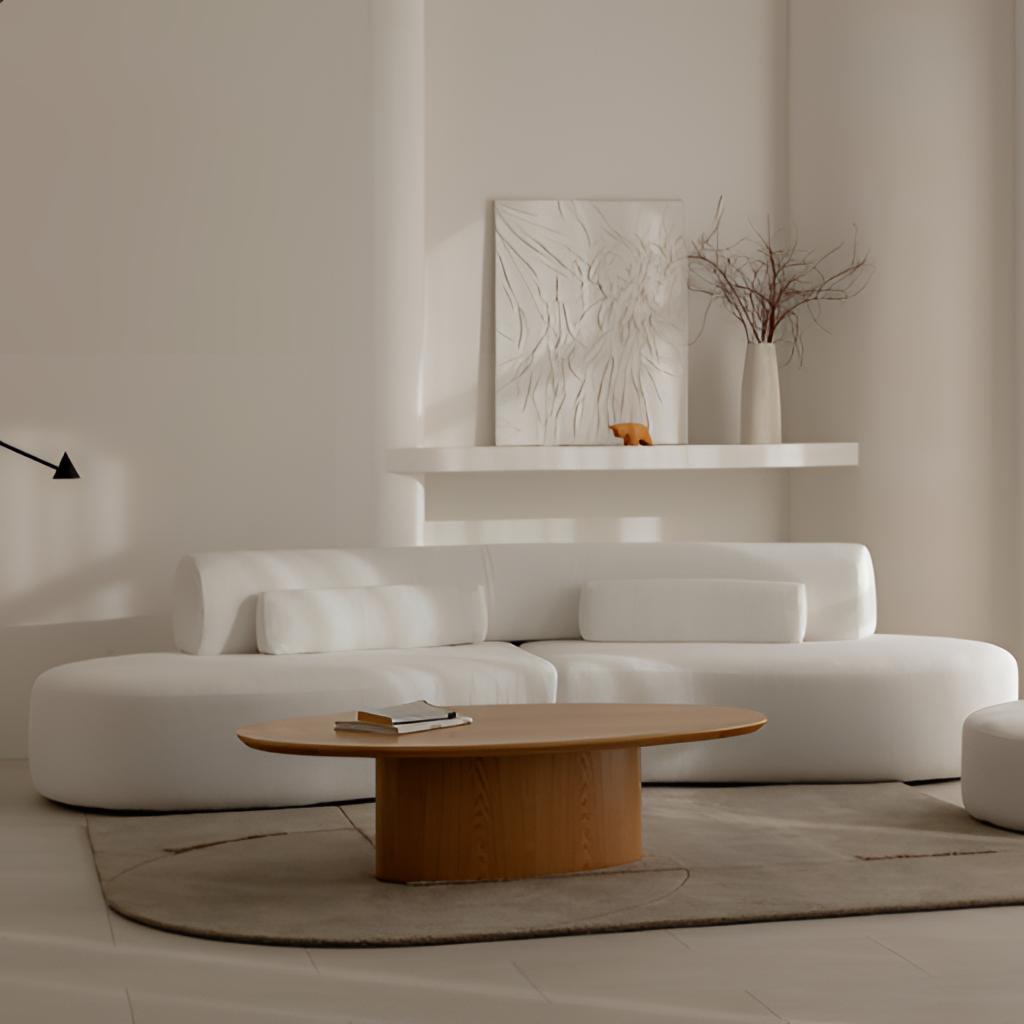
white leather sectional sofa, living room, contemporary, tile flooring, with large square pattern, paint wallpaper, with solid pattern